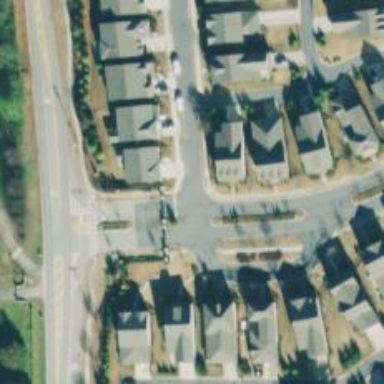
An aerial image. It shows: Footway with crossing.